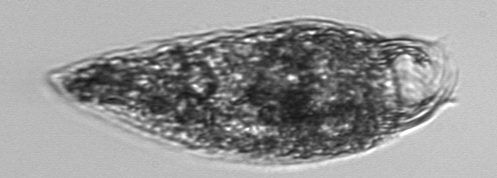
Label: Strombidium_conicum